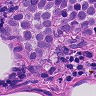
Metastatic tissue present: yes